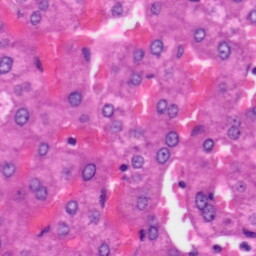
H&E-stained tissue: Liver